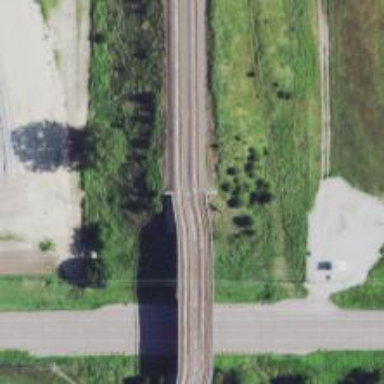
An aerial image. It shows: Two railway tracks with rails.